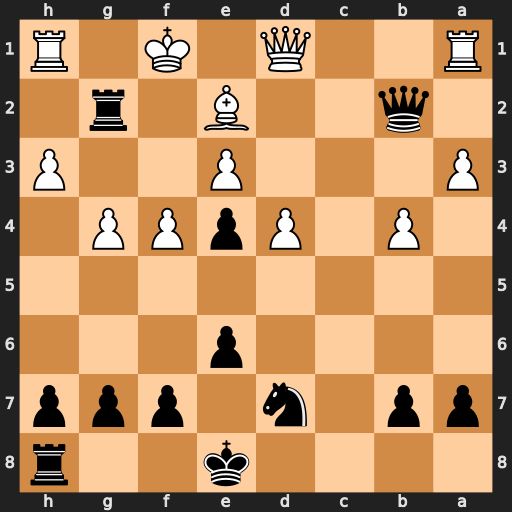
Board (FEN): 4k2r/pp1n1ppp/4p3/8/1P1PpPP1/P3P2P/1q2B1r1/R2Q1K1R
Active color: b
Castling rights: k
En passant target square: -
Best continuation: Rxe2 Qxe2 Qxa1+